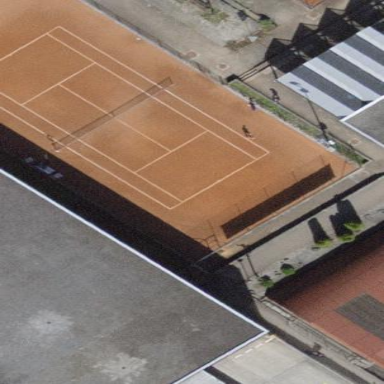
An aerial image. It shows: Tennis court on the leisure land pitch.